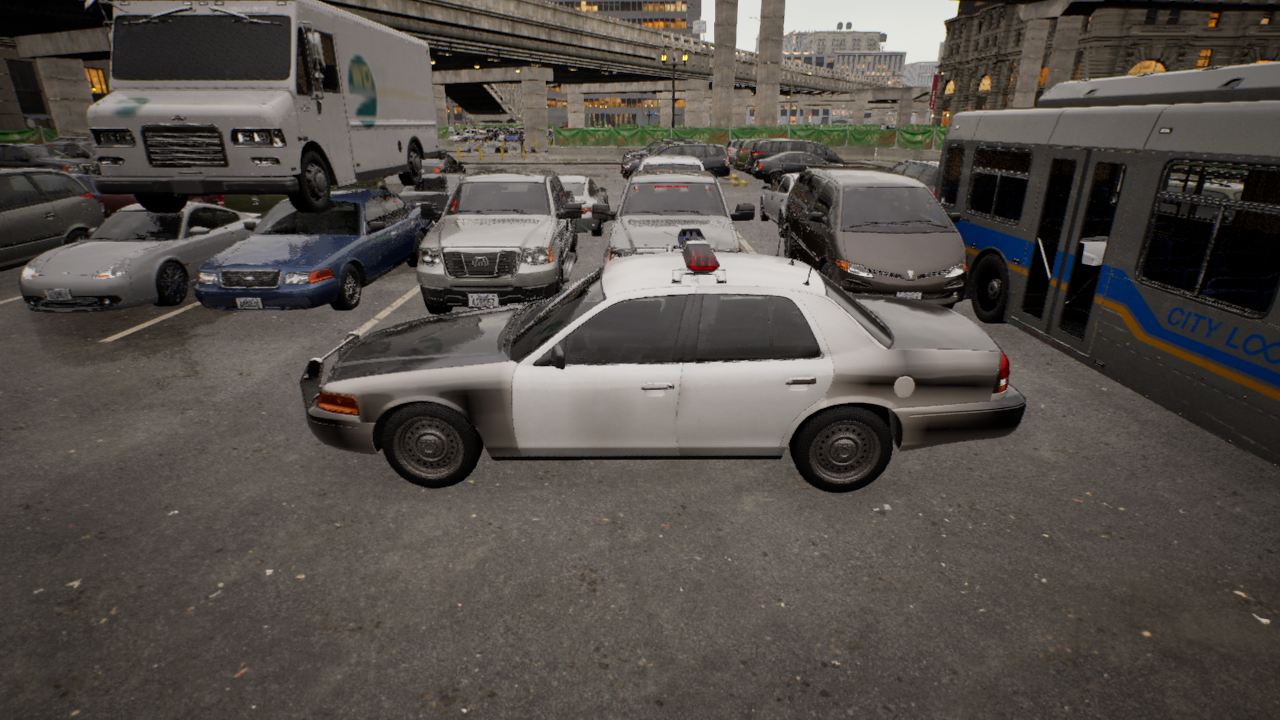
Venue: arterial
Lighting: golden hour
Vehicle rig: sedan